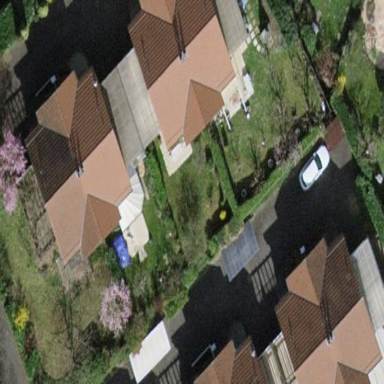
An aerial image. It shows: Garden surrounded by fence.